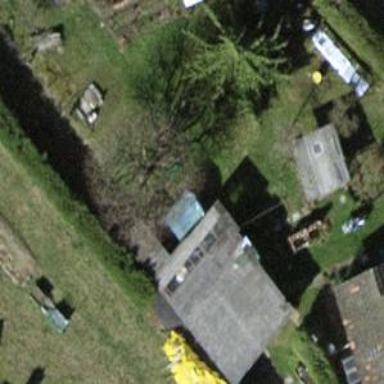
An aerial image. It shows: Garage building.